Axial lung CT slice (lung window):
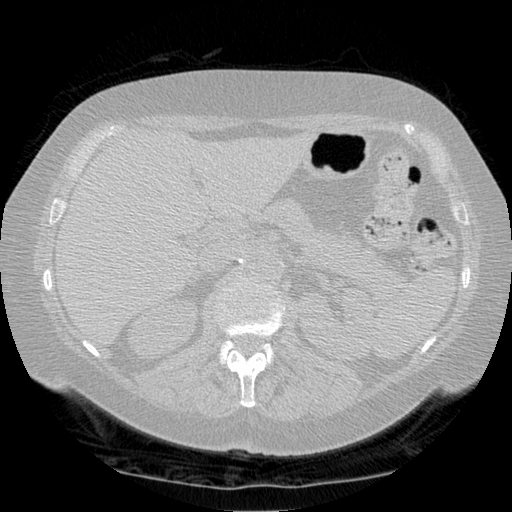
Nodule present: no